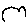
Label: cloud